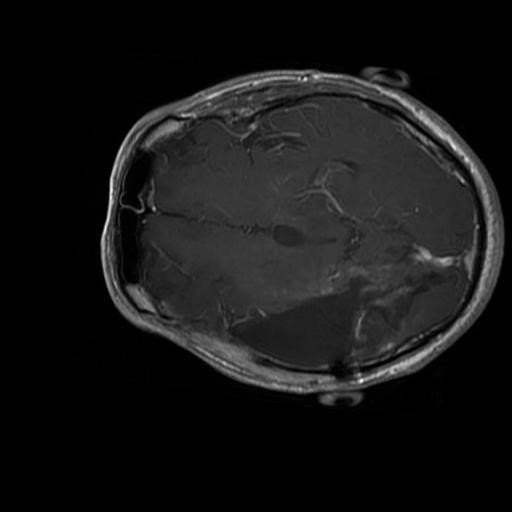
Label: brain_glioma